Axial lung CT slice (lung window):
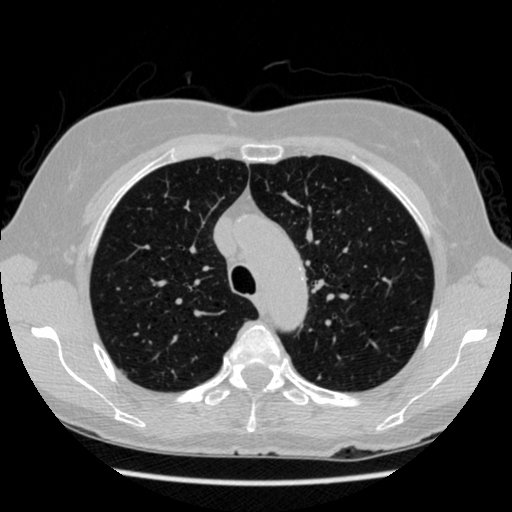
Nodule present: no